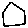
Label: hexagon